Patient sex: M
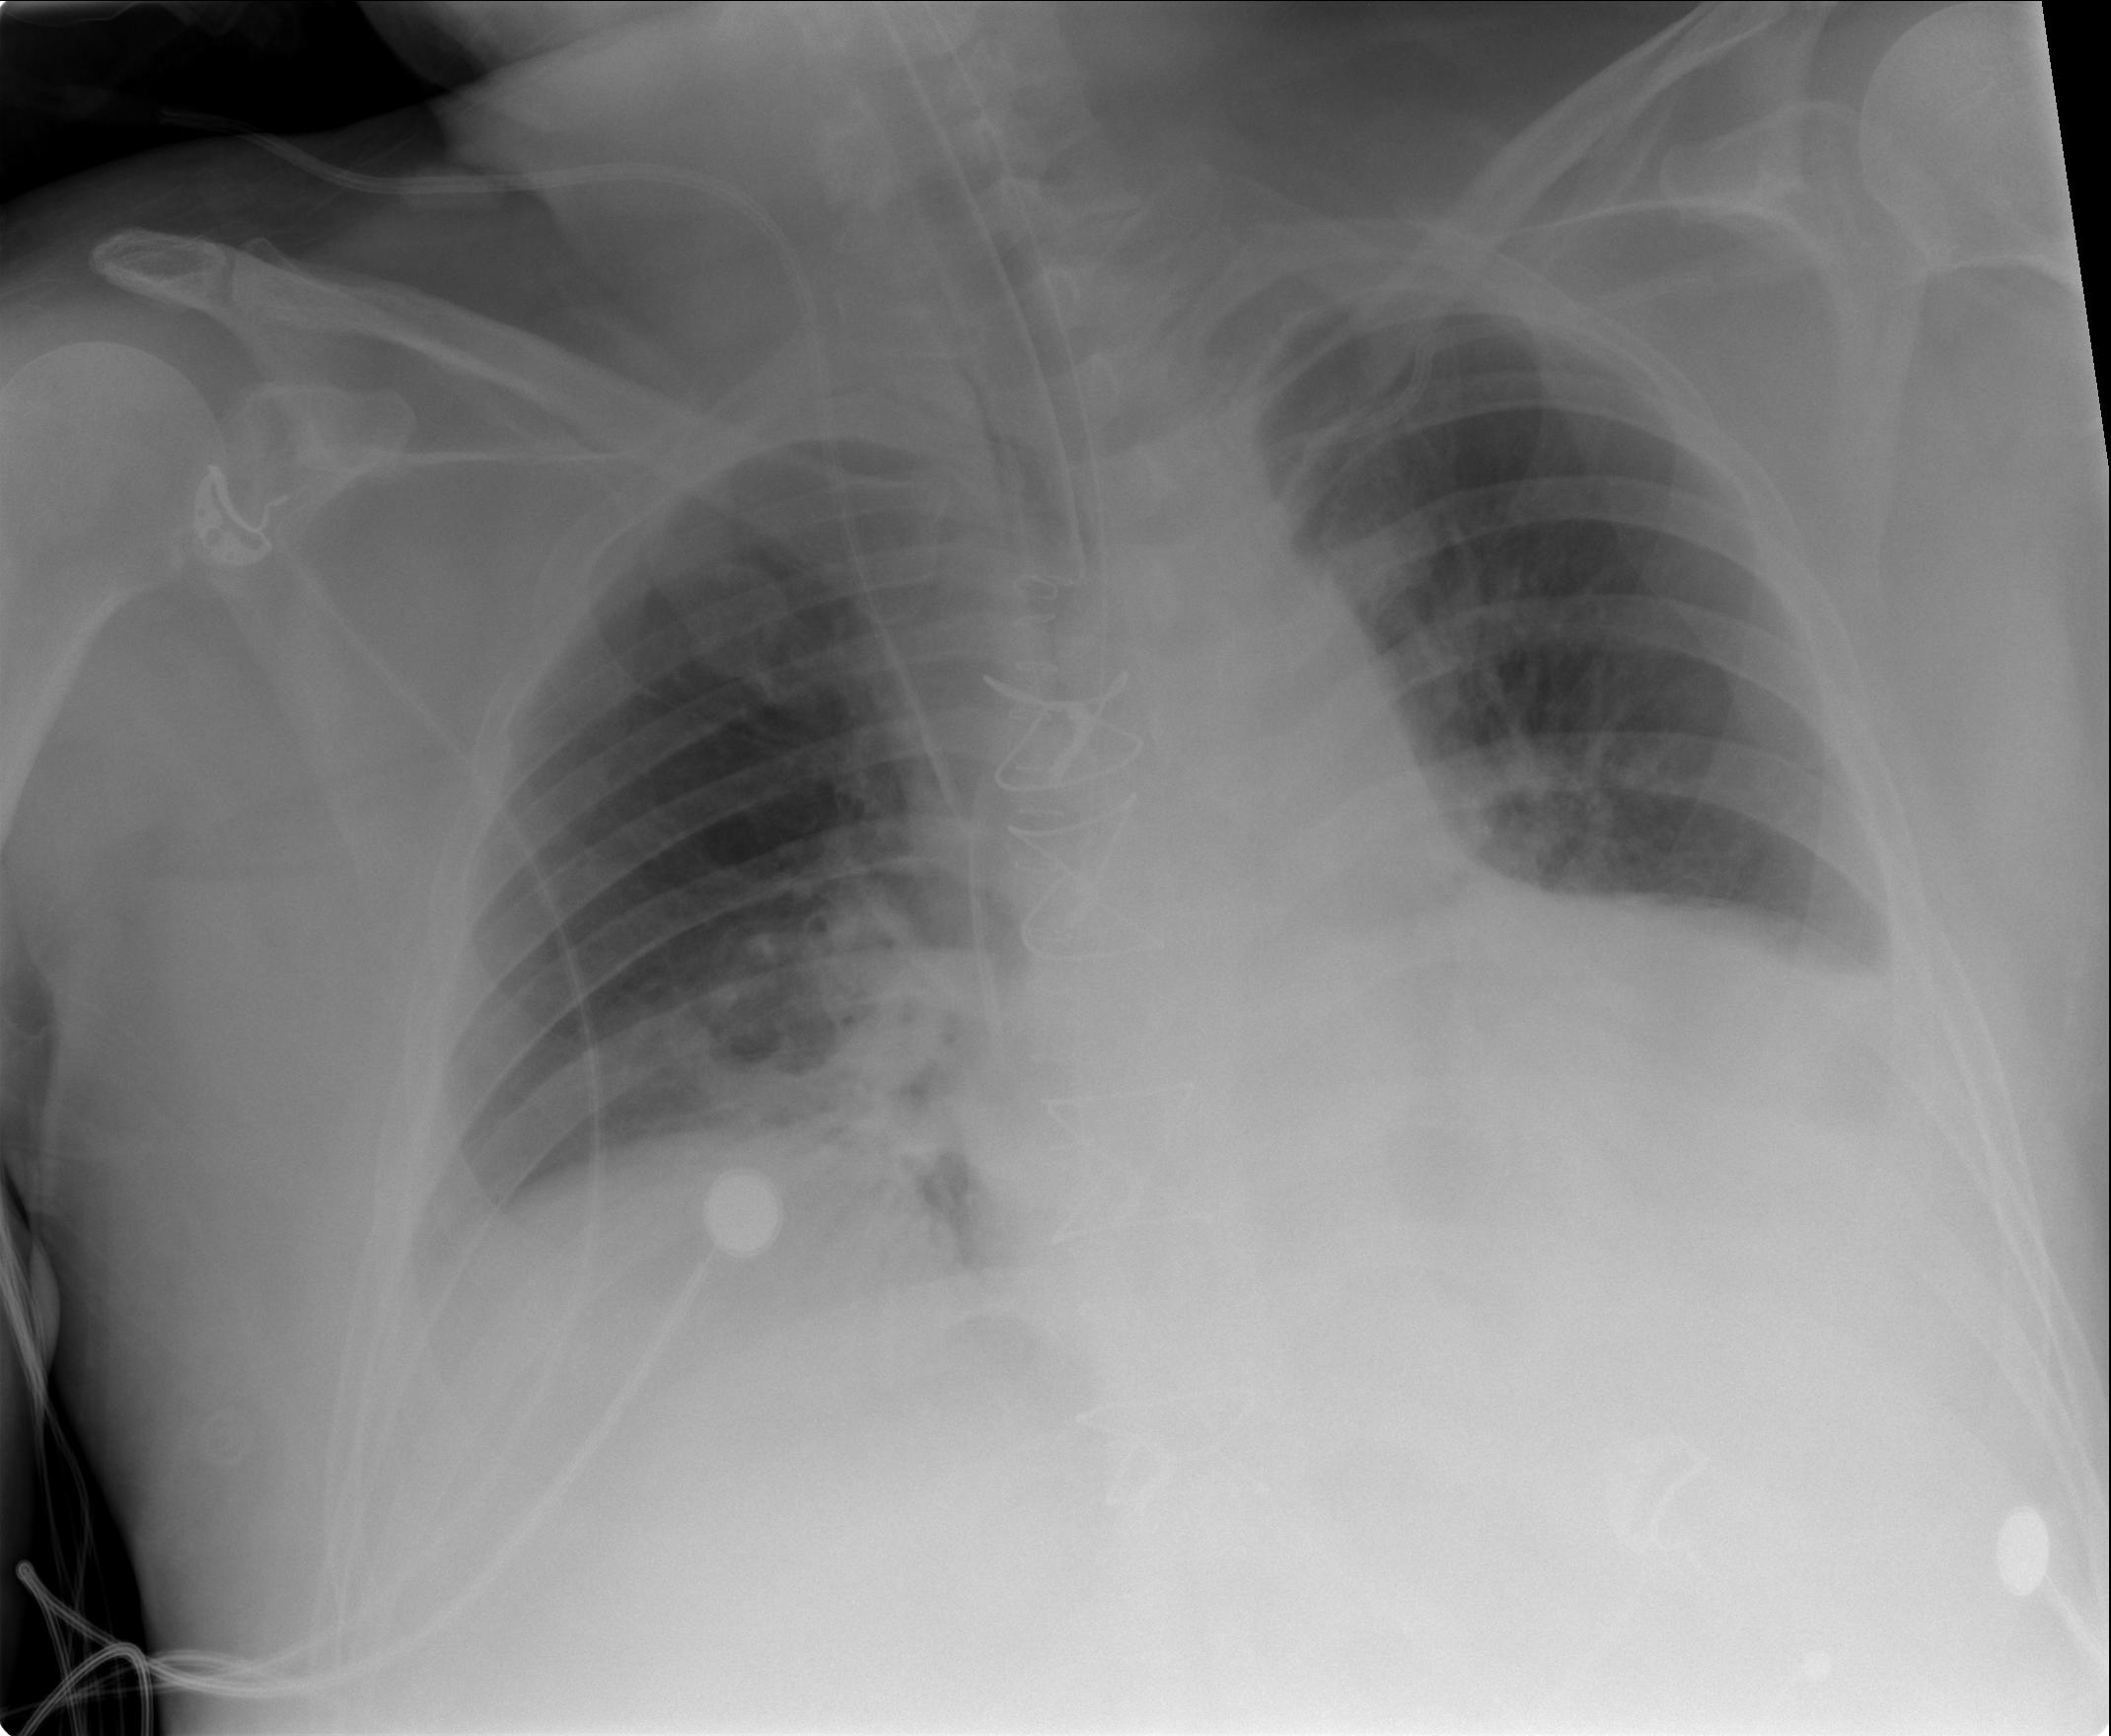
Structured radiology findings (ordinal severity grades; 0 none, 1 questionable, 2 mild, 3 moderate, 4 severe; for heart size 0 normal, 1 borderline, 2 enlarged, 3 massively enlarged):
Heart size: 2
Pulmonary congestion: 2
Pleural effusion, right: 0
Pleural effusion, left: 1
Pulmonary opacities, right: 1
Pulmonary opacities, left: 0
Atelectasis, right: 2
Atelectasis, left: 2